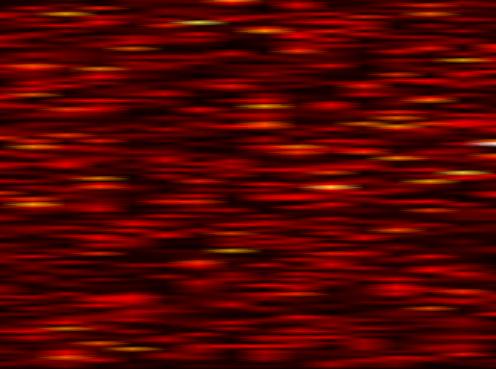
Label: WOLA